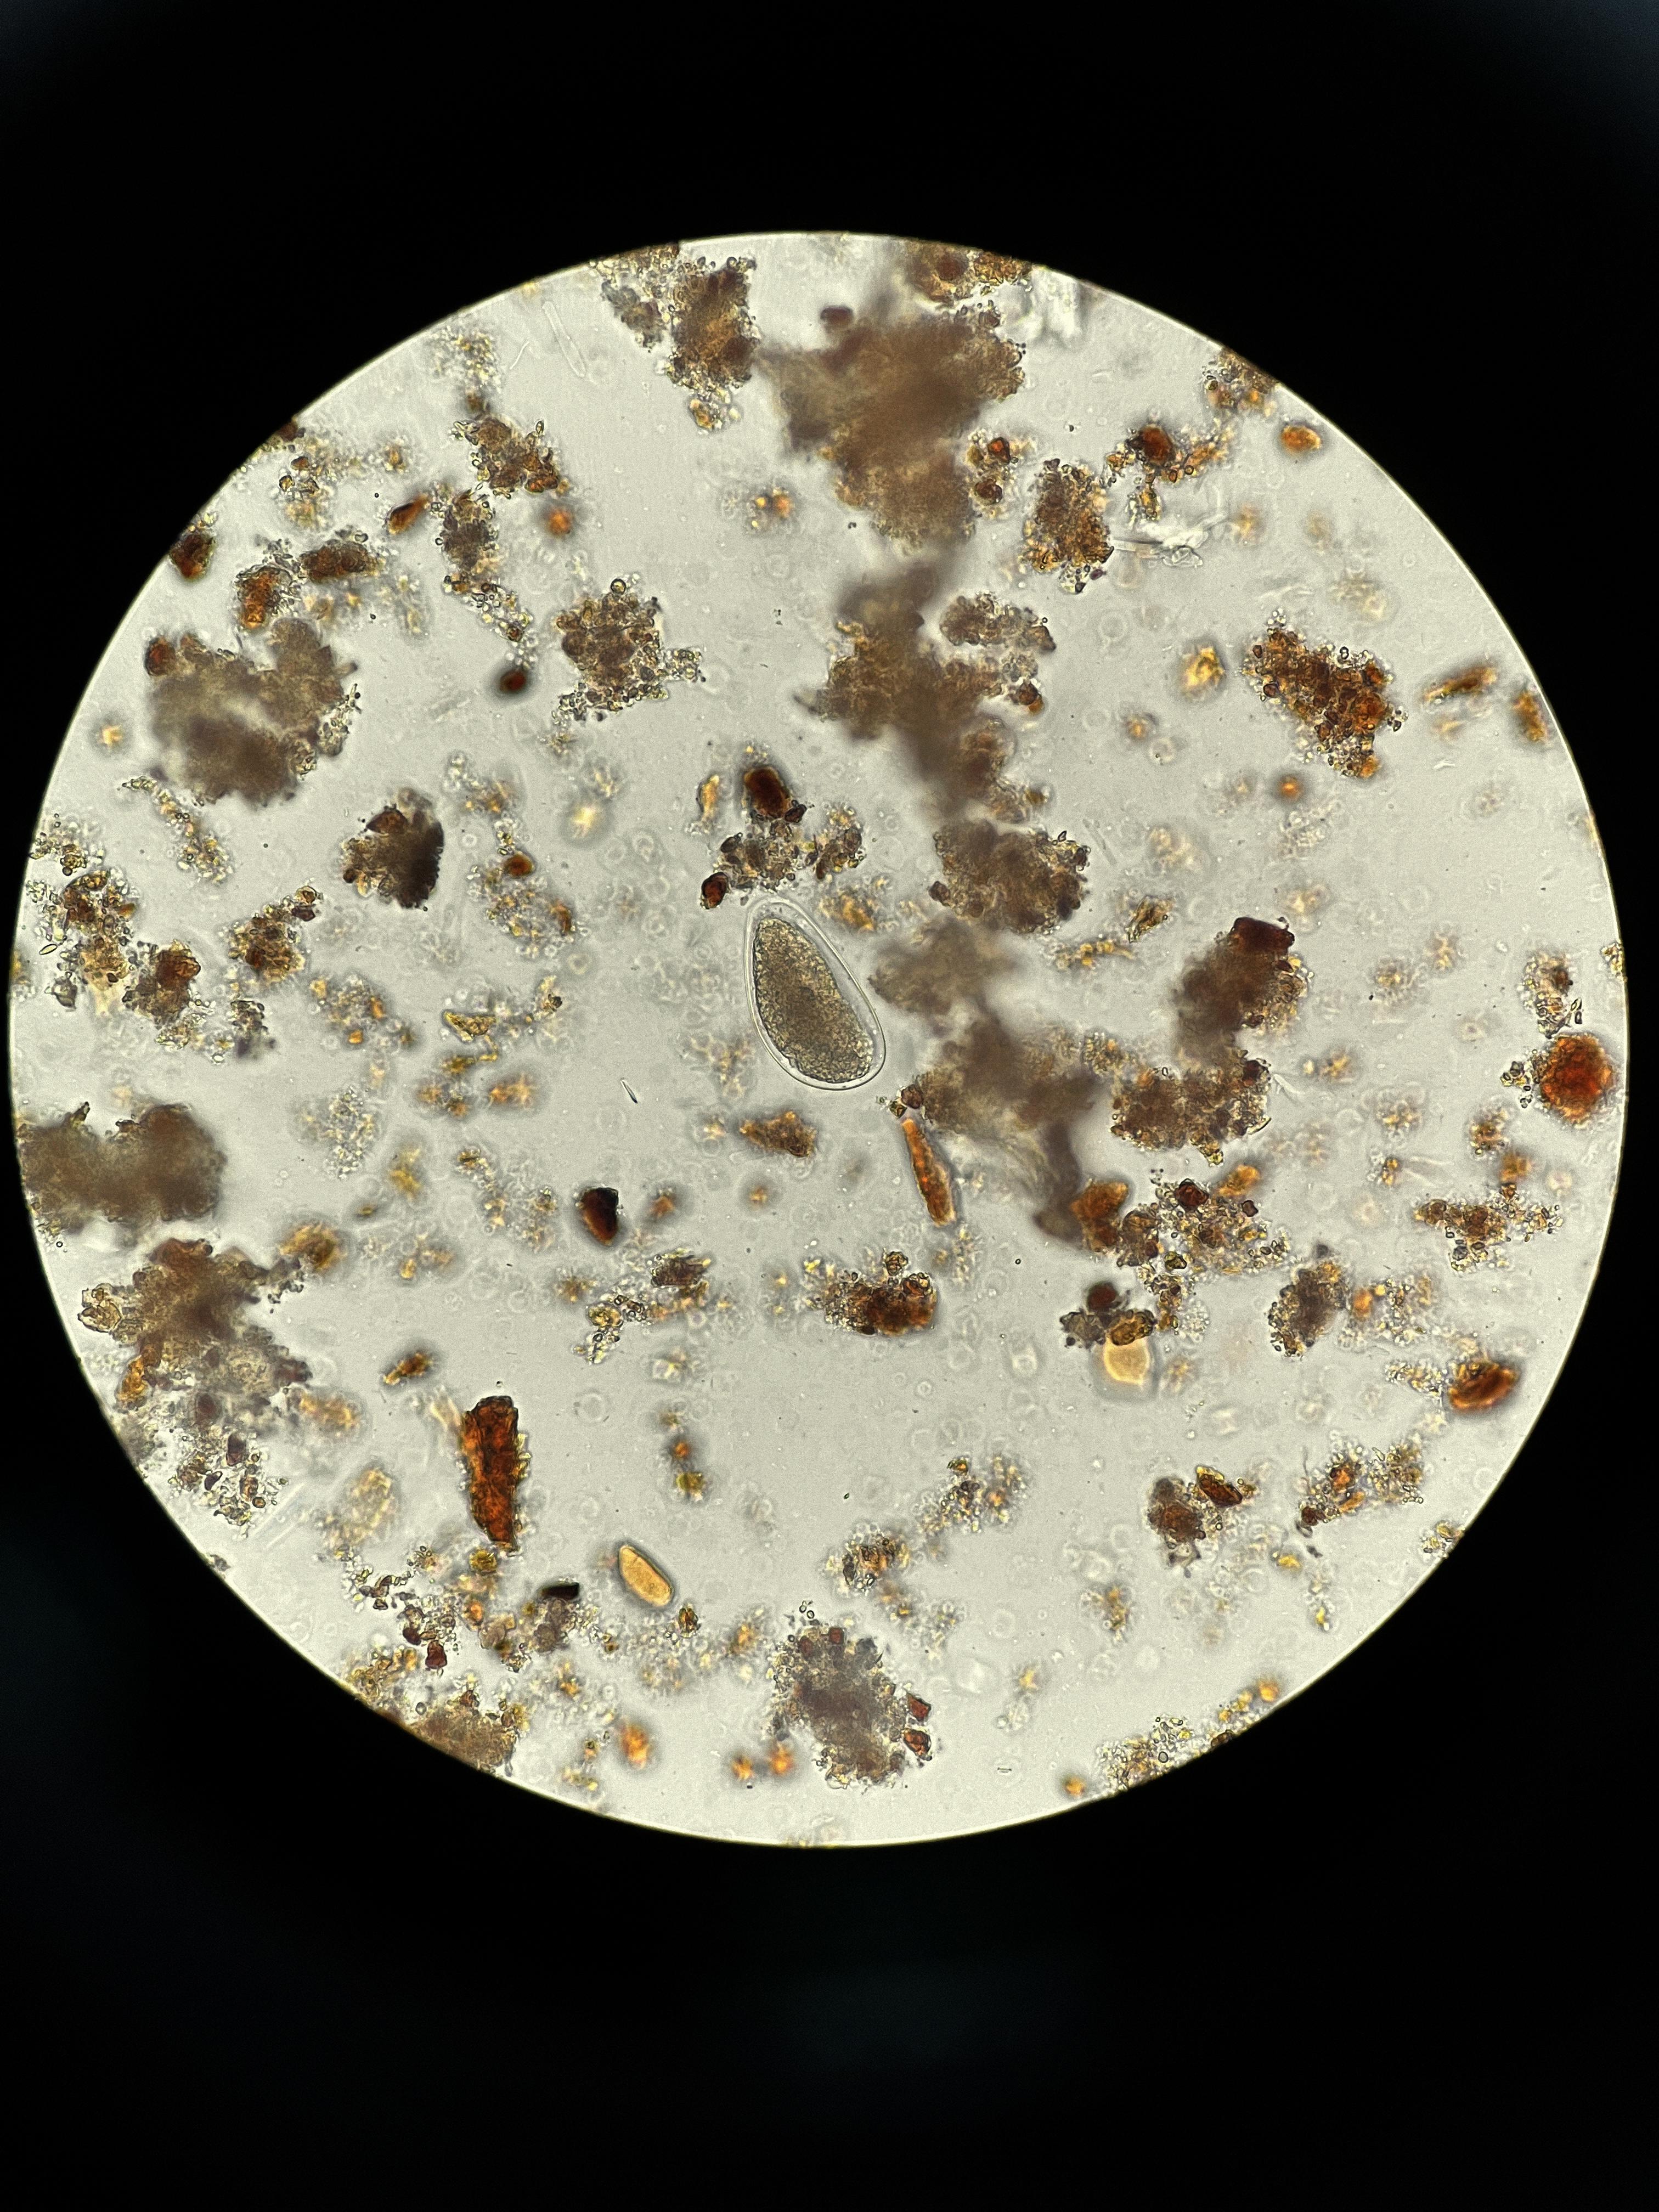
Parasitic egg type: Hookworm egg